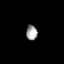
Tissue: lung
Cell type: Epithelial cells
Senescence score: 0.1897
Nuclear area (px): 163
Mean DAPI intensity: 161.767